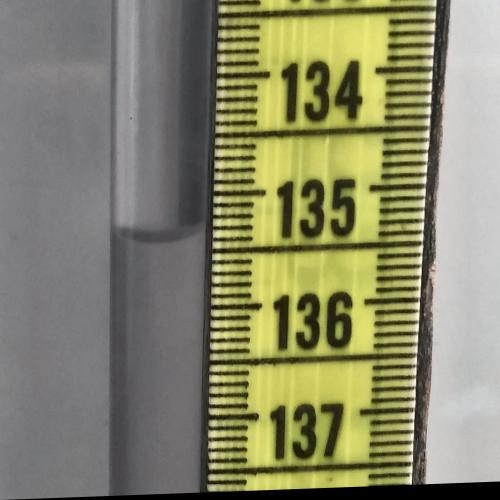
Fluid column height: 135.4 cm